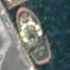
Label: civil